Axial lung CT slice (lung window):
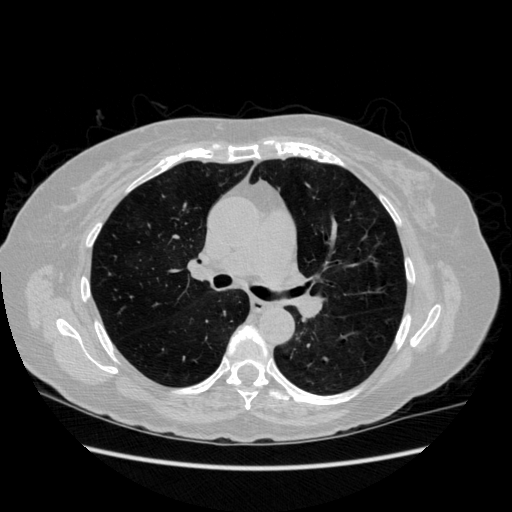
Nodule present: no